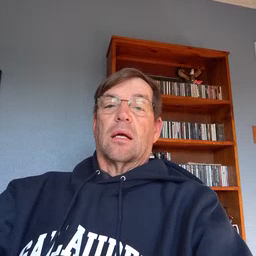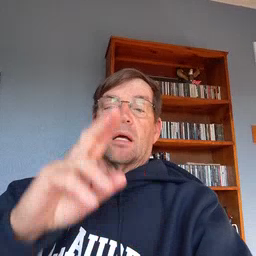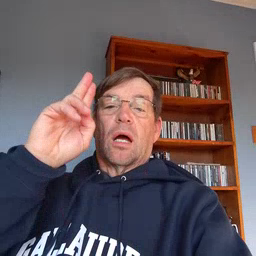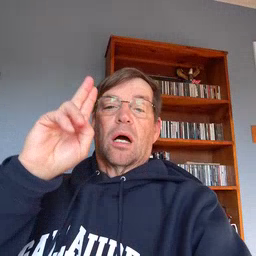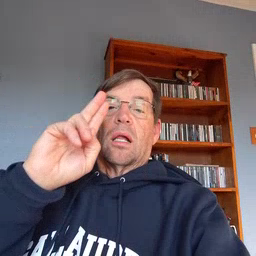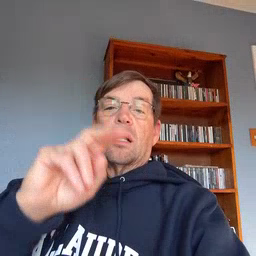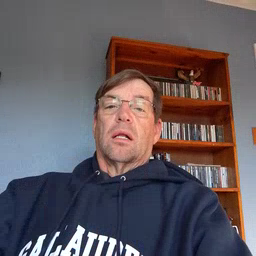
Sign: uncle